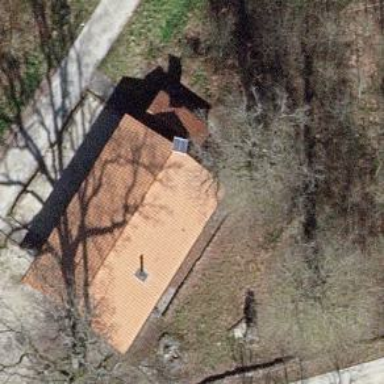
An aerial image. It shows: Shelter.